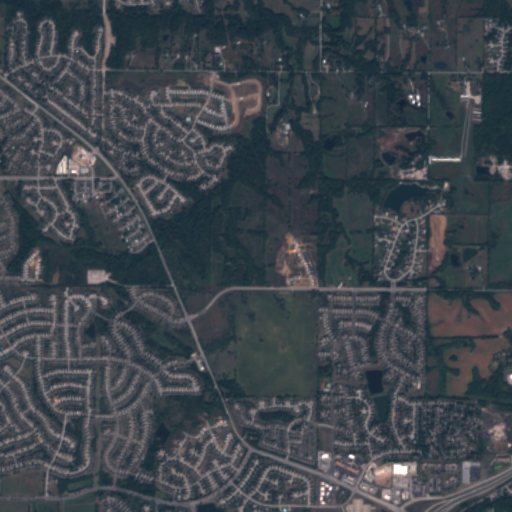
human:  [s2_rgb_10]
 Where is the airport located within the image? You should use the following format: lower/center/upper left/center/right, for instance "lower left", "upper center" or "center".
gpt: The airport is located in the upper right of the image.
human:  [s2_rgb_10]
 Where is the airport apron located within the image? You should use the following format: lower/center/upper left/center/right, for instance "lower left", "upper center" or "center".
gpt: The airport apron is located in the upper right of the image.
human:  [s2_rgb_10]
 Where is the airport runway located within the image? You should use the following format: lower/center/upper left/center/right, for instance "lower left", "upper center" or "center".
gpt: The airport runway is located in the upper right of the image.
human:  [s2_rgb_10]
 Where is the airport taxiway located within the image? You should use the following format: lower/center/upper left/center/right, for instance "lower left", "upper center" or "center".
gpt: The airport taxiway is located in the upper right of the image.
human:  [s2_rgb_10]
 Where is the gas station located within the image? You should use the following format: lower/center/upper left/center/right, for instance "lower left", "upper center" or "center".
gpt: The gas station is located in the lower right of the image.
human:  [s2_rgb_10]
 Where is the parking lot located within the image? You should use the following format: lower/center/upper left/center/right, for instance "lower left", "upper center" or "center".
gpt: The parking lot is located in the lower right of the image.
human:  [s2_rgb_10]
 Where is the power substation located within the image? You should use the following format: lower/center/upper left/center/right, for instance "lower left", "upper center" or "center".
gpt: The power substation is located in the center left of the image.
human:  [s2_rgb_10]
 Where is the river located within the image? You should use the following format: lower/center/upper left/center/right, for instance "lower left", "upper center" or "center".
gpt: The river is located in the upper of the image.
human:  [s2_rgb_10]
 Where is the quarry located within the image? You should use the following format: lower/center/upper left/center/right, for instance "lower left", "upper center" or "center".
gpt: There is no quarry in the image.